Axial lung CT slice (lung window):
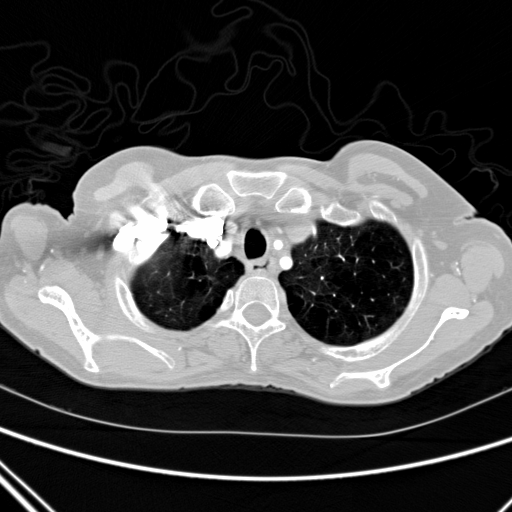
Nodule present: no